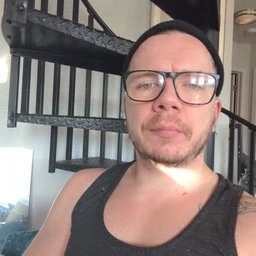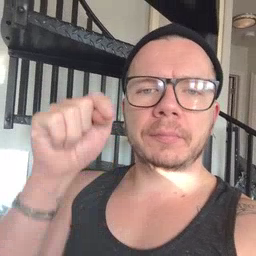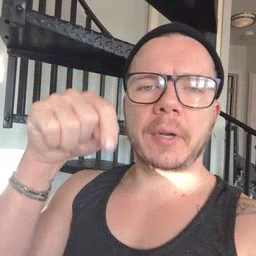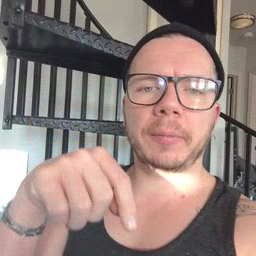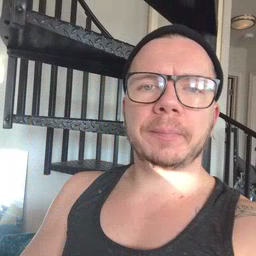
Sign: down